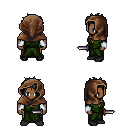
a pixel art fantasy rpg character, male body template, human, dark skin, green robe, robe skirt, gray bedhead hairstyle, cloth hood, white cloth bracers, black shoes, dagger, four views (front, back, left, right), 2x2 character sprite sheet, small pixel art, hard edges, no anti-aliasing